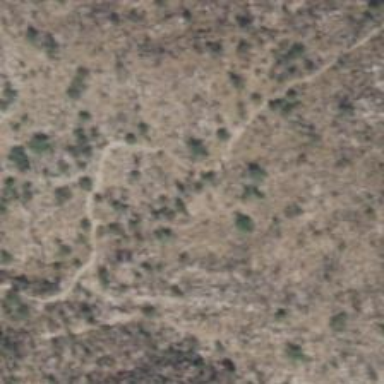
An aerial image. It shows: Path.